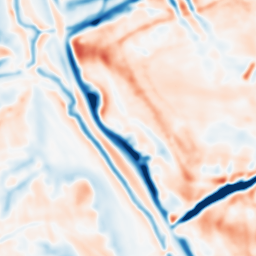
Category: multiscale
Decomposition family: dog_multiscale
Decomposition parameters: sigma_ratio: 1.4
n_scales: 4
base_sigma: 2
Upsampling method: cubic_catmull_rom
Upsampling parameters: scale: 4
Upsampling scale: 4